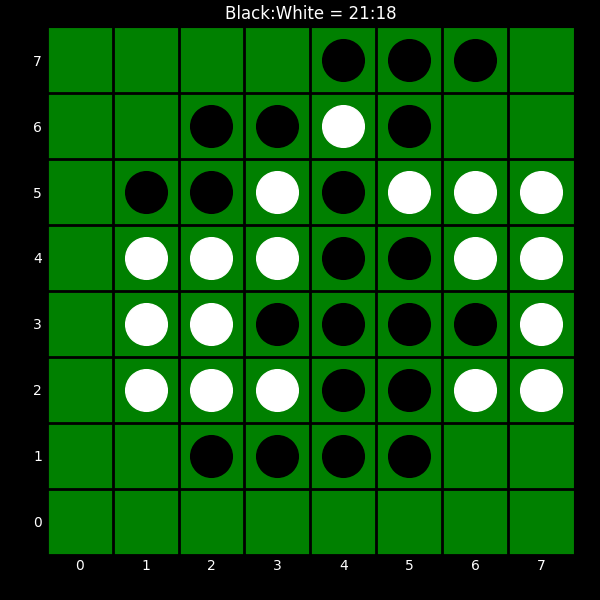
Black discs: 21
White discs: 18